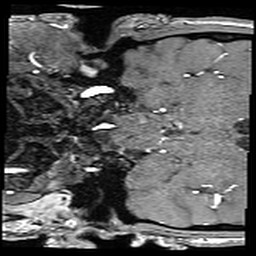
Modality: angio
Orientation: coronal
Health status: ill
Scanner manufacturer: siemens
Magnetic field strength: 3 T
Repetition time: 0.023 s
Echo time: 0.00418 s